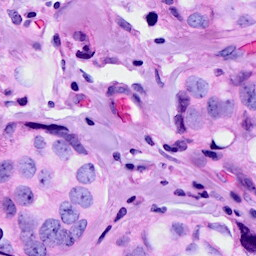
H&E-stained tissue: Breast